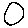
Label: circle